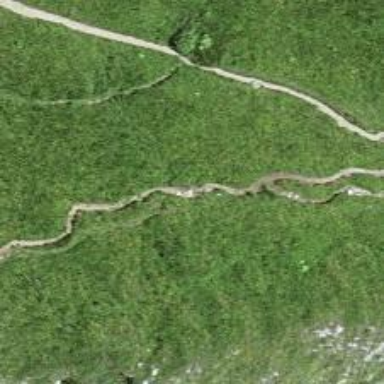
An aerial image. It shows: Ground path with excellent trail visibility.